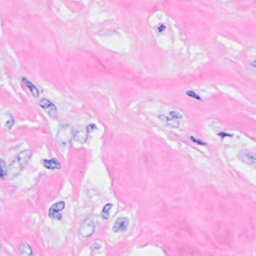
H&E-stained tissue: Breast